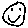
Label: smiley face